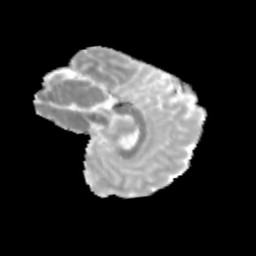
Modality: MD
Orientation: sagittal
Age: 11
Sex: male
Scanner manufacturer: siemens
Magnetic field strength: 3 T
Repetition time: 3.8 s
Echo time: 0.07 s